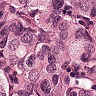
Metastatic tissue present: yes